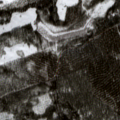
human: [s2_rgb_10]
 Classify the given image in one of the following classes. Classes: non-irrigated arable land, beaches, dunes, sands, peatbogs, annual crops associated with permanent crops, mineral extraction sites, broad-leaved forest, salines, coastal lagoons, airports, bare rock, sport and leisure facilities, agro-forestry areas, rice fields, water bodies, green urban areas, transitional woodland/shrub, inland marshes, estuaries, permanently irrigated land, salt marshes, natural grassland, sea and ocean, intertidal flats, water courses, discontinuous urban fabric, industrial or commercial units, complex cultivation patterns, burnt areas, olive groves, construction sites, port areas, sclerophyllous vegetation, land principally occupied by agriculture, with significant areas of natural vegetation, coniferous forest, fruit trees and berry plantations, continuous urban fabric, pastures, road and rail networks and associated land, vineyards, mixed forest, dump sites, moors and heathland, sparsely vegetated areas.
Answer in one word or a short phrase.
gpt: coniferous forest, transitional woodland/shrub